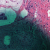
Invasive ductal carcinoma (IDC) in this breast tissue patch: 0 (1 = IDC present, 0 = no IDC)